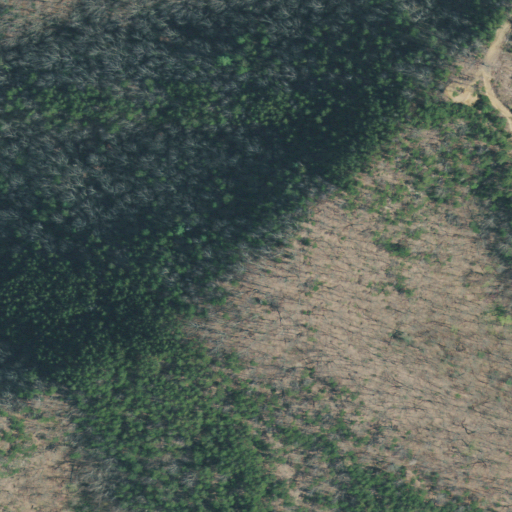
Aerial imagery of mountain in Tennessee named Short Mountain containing deciduous forest, mixed forest, and evergreen forest